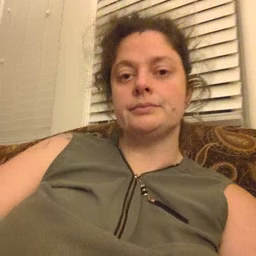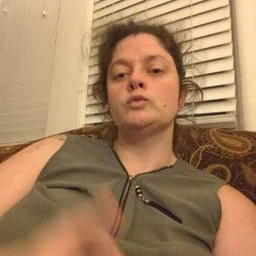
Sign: drawer